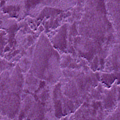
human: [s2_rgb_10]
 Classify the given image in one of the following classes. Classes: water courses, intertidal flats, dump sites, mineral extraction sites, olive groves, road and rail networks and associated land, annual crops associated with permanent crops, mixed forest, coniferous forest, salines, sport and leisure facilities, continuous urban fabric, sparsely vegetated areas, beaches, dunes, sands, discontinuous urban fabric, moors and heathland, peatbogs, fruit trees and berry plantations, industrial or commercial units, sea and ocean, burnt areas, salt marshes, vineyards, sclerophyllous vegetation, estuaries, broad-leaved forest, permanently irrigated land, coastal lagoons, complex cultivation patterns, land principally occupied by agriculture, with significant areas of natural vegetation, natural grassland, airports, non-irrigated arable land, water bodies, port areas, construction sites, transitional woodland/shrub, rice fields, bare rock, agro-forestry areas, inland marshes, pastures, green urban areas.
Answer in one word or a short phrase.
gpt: sea and ocean